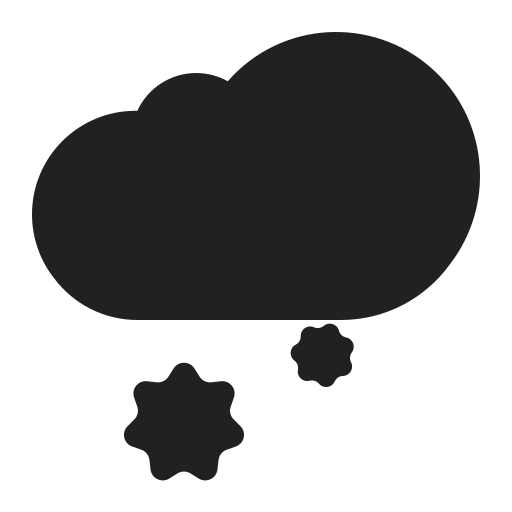
cloud with snow high contrast